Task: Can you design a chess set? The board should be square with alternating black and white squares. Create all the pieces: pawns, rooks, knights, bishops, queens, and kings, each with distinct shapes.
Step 415:
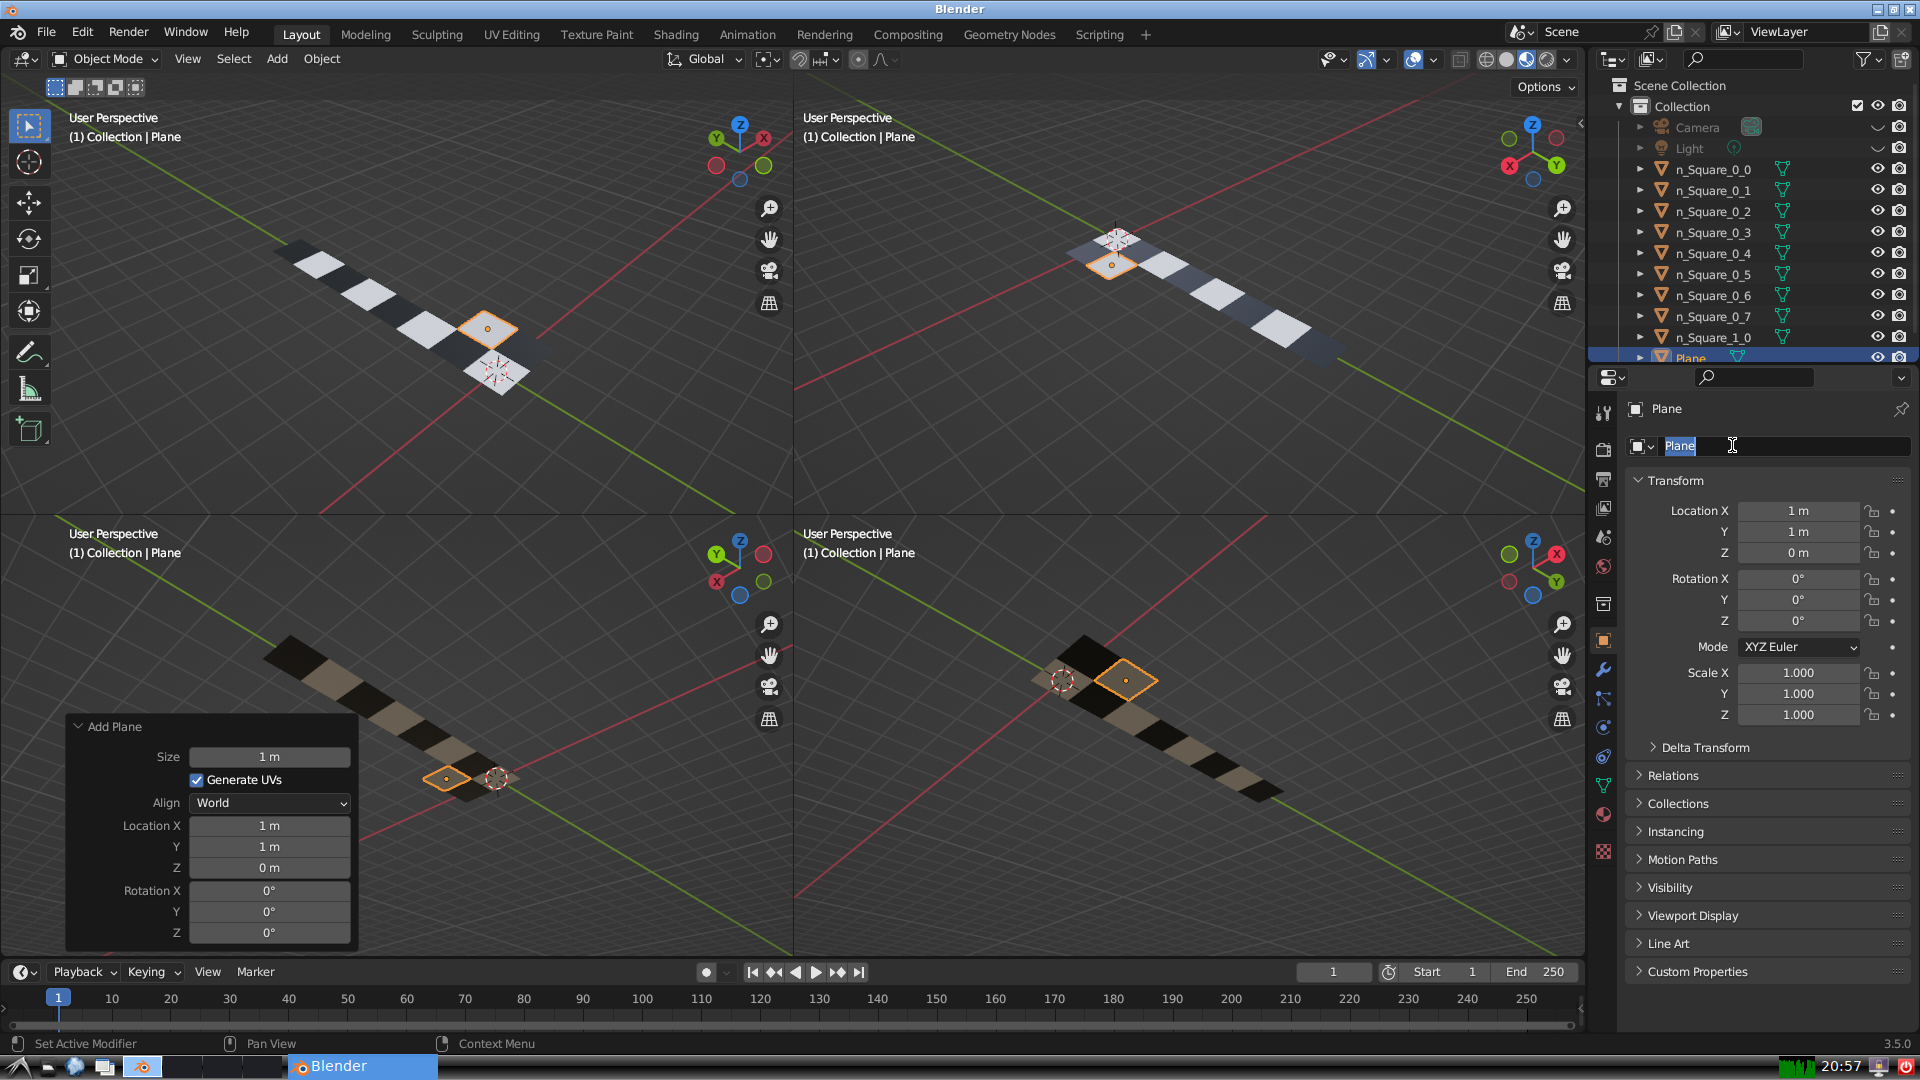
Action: input_text: n_Square_1_1